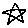
Label: star